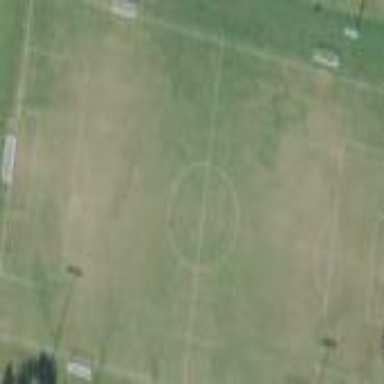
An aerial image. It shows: Soccer pitch for leisure land activities.